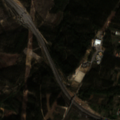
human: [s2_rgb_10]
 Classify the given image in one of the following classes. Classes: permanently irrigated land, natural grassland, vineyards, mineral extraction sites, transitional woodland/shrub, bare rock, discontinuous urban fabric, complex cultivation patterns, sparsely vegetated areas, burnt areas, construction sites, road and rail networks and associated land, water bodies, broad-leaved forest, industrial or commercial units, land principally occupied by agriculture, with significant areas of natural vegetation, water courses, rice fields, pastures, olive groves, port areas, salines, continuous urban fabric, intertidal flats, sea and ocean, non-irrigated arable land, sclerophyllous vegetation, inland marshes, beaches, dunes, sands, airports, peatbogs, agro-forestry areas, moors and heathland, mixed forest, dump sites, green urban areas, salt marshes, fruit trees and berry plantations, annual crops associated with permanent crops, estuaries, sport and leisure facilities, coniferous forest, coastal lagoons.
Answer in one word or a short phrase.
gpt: complex cultivation patterns, broad-leaved forest, mixed forest, transitional woodland/shrub